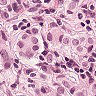
Metastatic tissue present: yes